Question: Basically i'm gonna be working on an iOS music app which when a song is being played, it shows the fancy Equalizer meter, Something like this but with all the animation of bars going up and down:

After looking into this and not finding enough resource, I really want to carry this as a project perhaps making a web version using j query.
I'm not really asking for specific code, i just want to know how the animation works in general ?
Thanks a million !!!
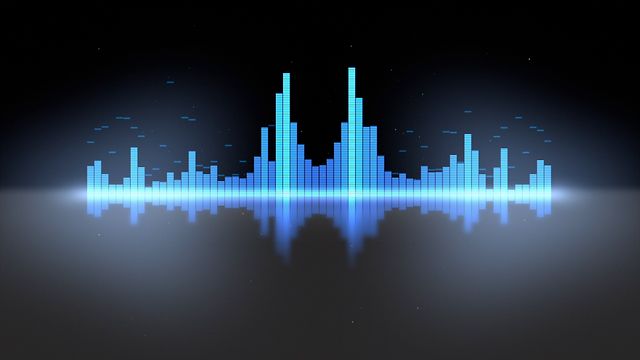
Answer: Checkout the <URL> project. It's a cocoa audio player component which displays the waveform of the audio file.
Also, there is already a lot of questions on this topic:
<URL>
<URL>
<URL>
Animation would be pretty straight forward. It is just animating changes of the height of rectangles.